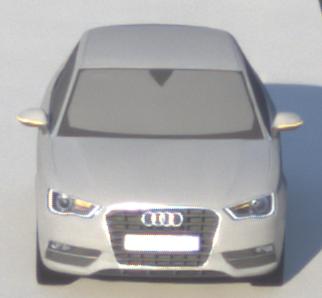
Make: Audi
Model: A3 1.2 TFSI
Detailed model: A3 (8V)
Model produced from: 2013/02
Model produced until: 2014/05
Doors: 3
Color: gray
Road condition: dry road
Daytime: sunrise or sunset
Contrast: medium contrast